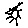
Label: sun